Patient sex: F
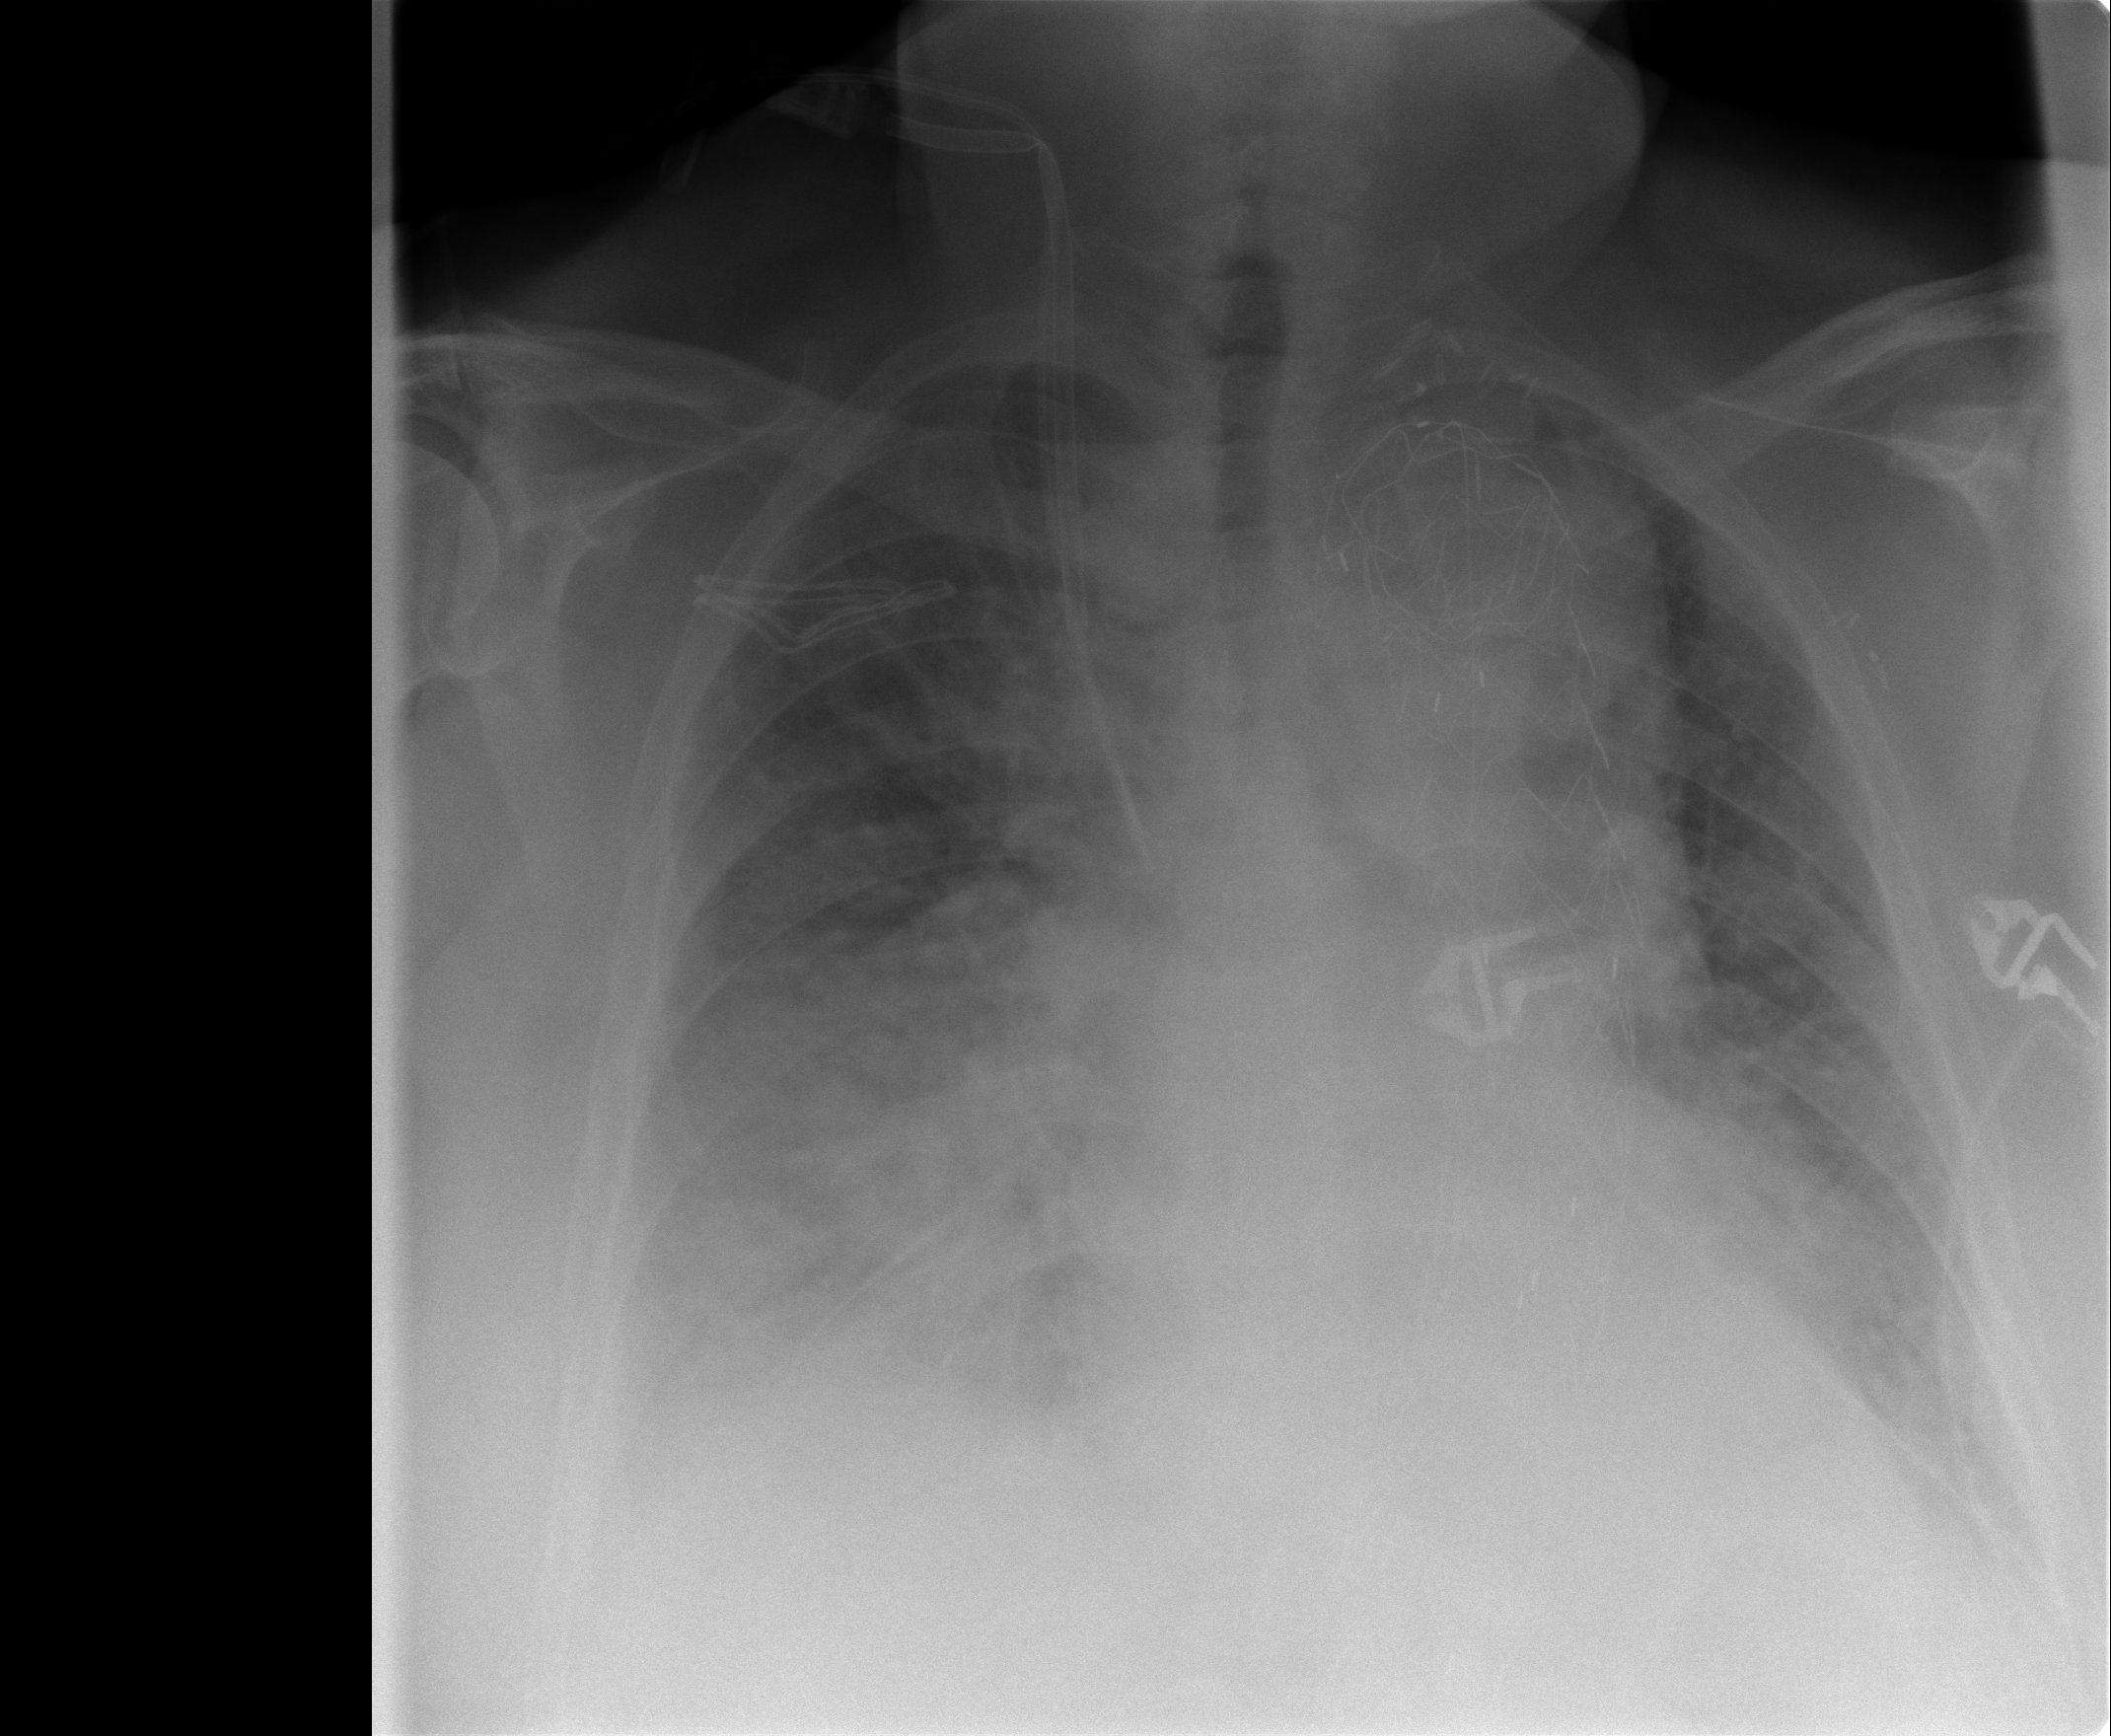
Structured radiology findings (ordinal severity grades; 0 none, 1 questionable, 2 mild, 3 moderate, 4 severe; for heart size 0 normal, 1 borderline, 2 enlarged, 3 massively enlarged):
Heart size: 0
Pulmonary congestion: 4
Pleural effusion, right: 0
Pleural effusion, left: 0
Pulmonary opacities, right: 4
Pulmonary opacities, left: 4
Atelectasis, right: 3
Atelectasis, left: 3